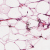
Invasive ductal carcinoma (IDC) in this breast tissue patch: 0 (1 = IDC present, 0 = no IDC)